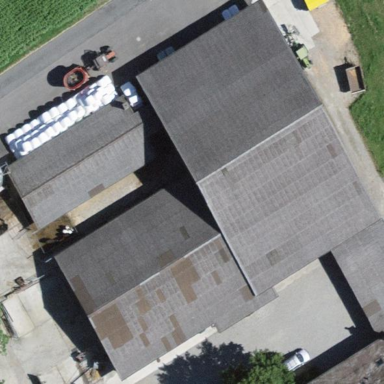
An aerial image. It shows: Barn.